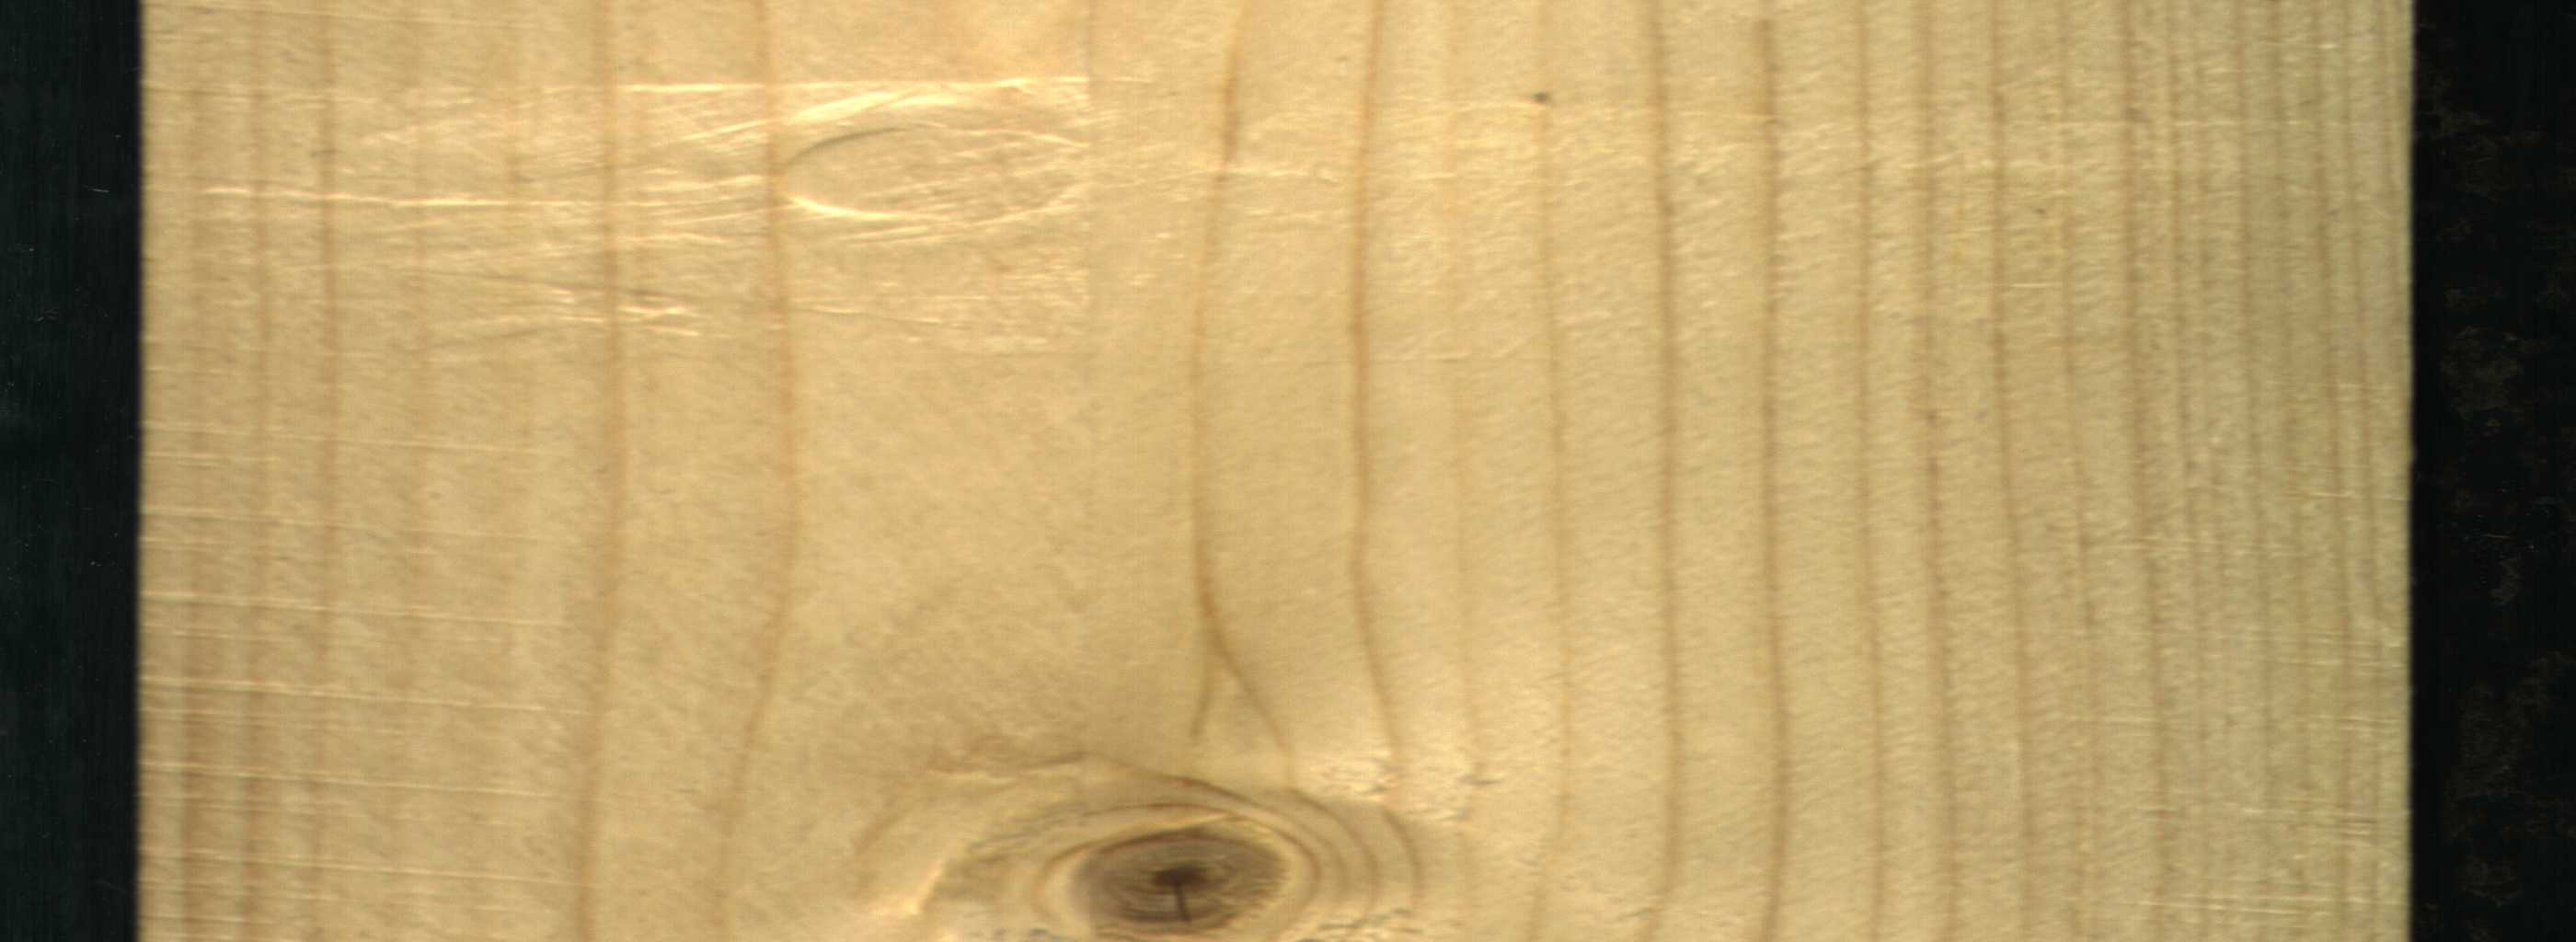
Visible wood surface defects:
Live_Knot